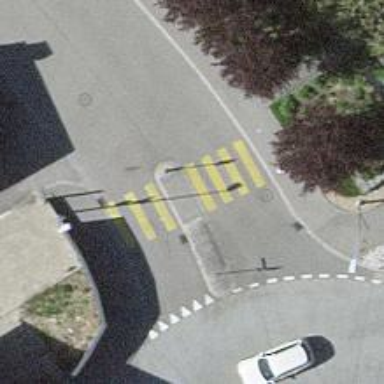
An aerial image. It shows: Uncontrolled zebra crossing with central island. The crossing is marked with zebra stripes.